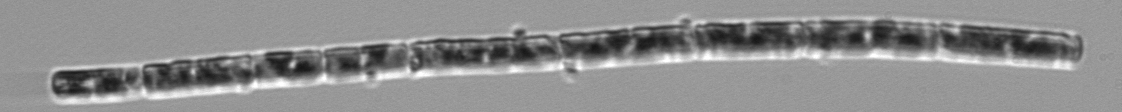
Label: Guinardia_delicatula